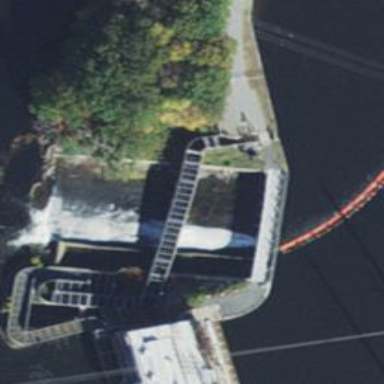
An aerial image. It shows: Bridge over fish pass waterway.